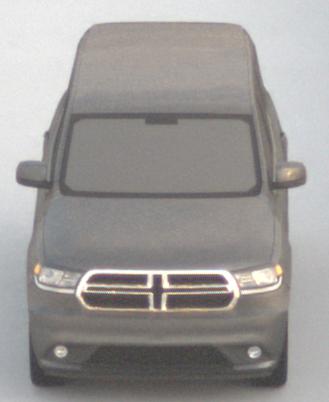
Make: Dodge
Model: Durango
Detailed model: Gen. 3
Model produced from: 2010
Doors: 5
Color: gray
Road condition: dry road
Daytime: sunrise or sunset
Contrast: low contrast